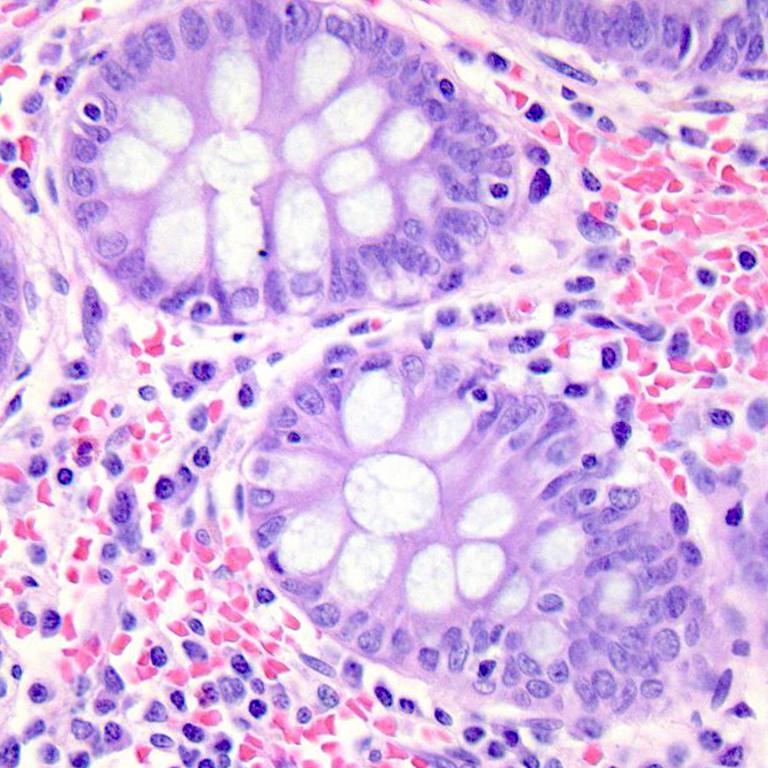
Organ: colon
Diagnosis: benign